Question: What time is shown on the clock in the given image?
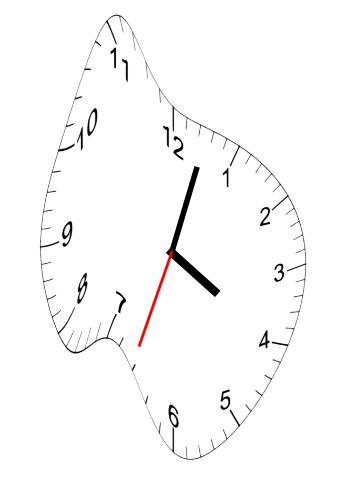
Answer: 04:02:33